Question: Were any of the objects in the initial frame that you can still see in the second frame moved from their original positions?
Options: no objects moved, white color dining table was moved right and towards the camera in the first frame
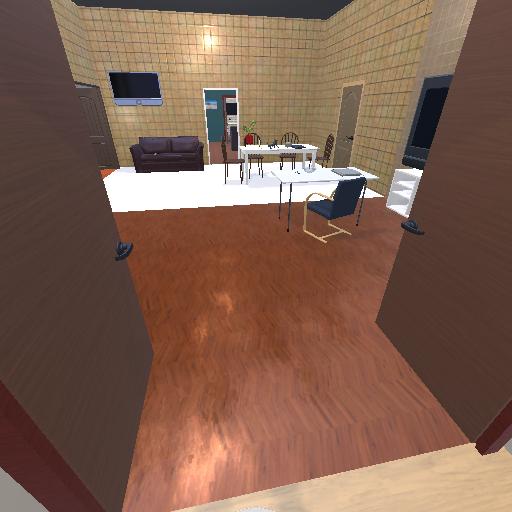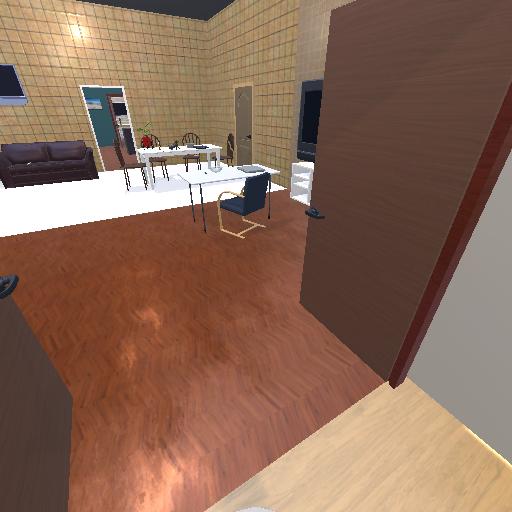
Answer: no objects moved